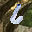
Label: 6